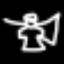
Label: angel